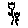
Label: flower